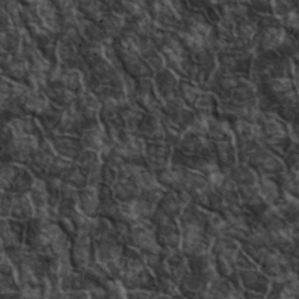
Label: non_frost